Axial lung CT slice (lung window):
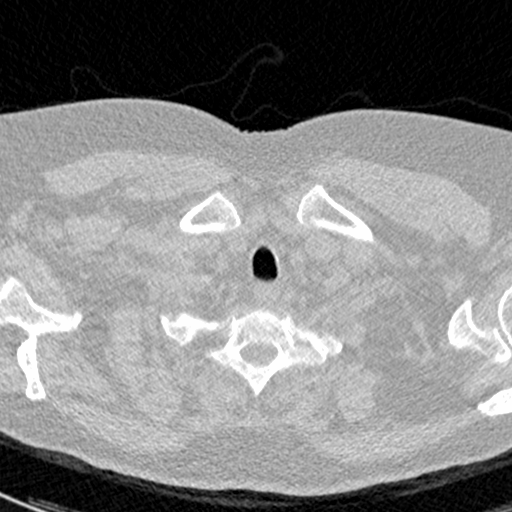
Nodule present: no